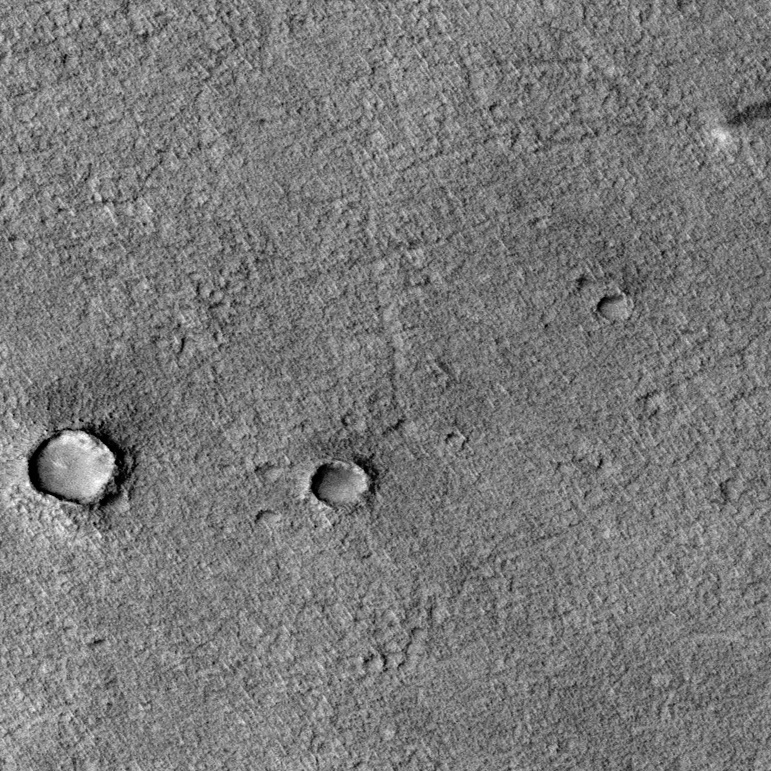
Label: dustdevil